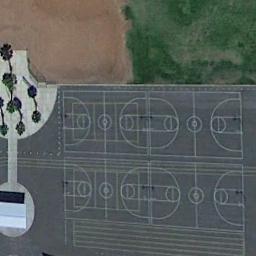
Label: basketball_court